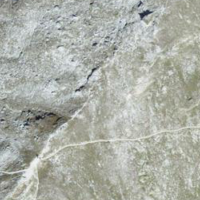
EUNIS habitat code: 48
Species observed at this site:
Oenanthe oenanthe
Accipiter gentilis
Anthus spinoletta
Montifringilla nivalis
Pyrrhocorax pyrrhocorax
Issoria lathonia
Emberiza cia
Sempervivum montanum
Aquila chrysaetos
Phoenicurus ochruros
Ranunculus glacialis
Aglais urticae
Pyrrhocorax graculus
Falco tinnunculus
Corvus corax